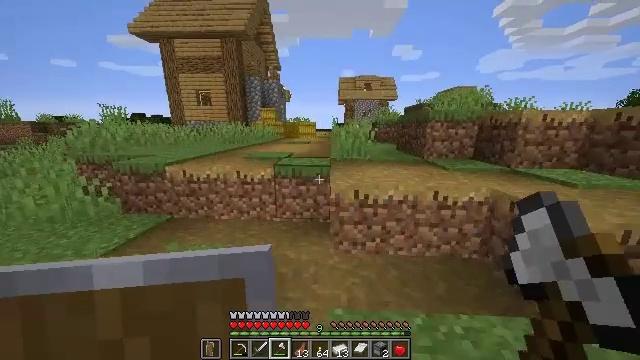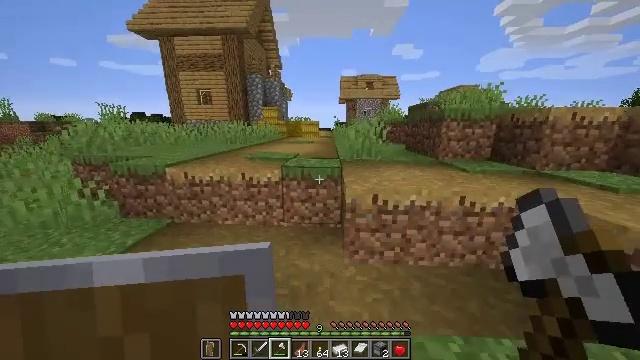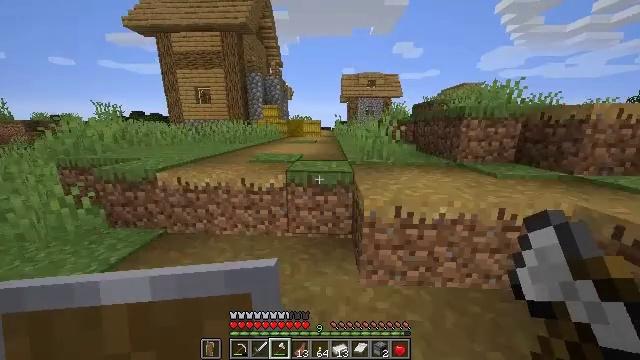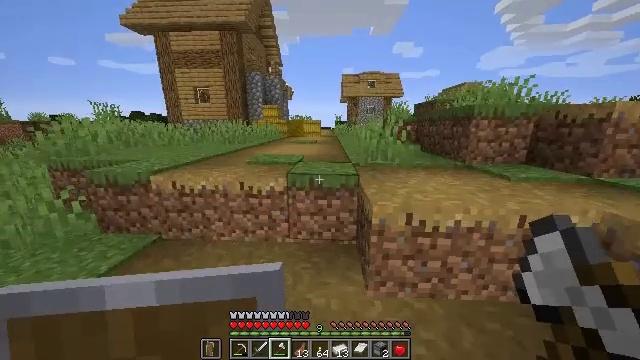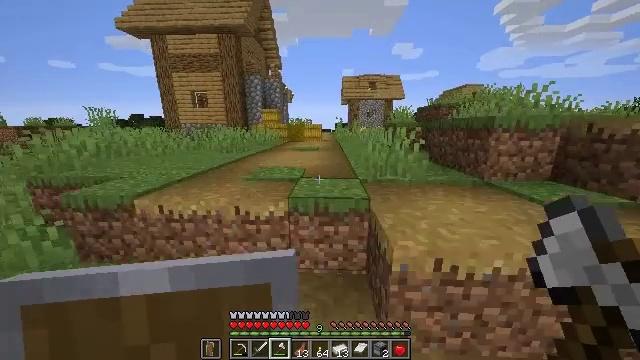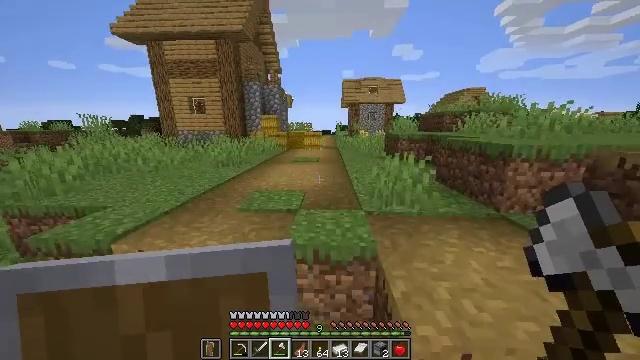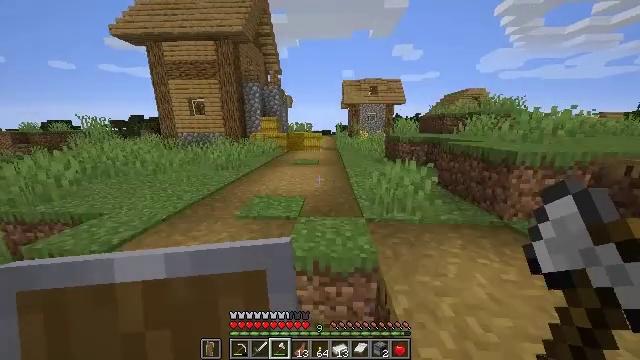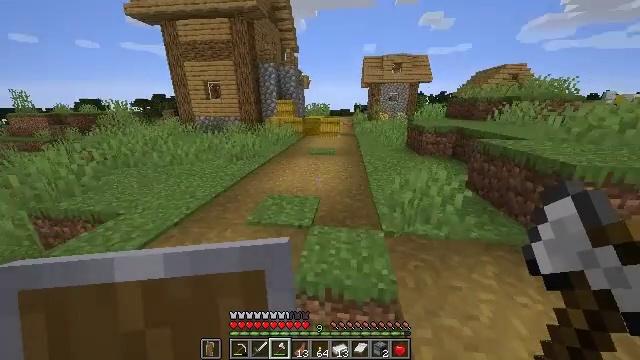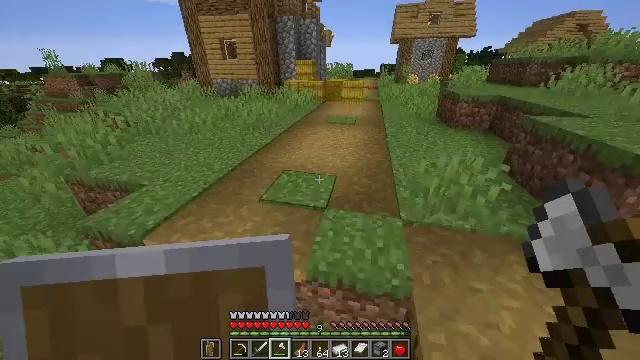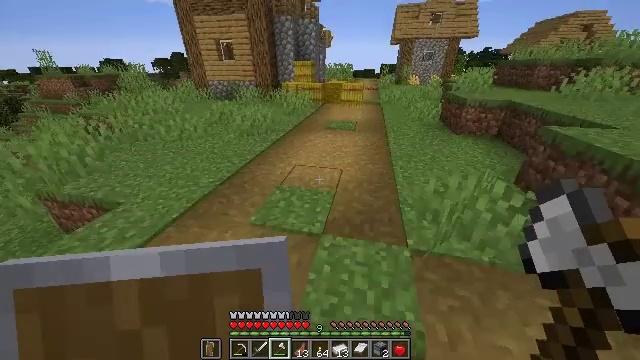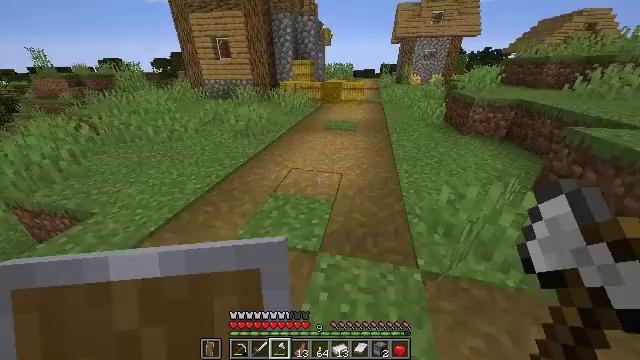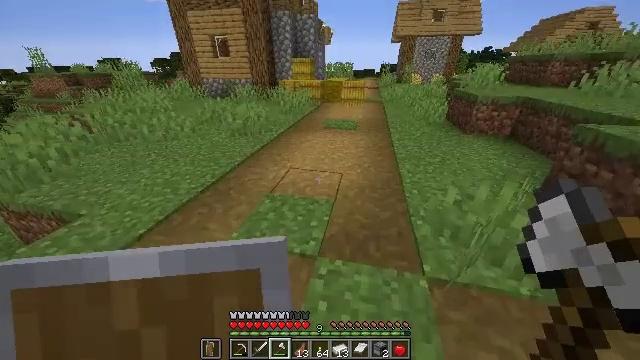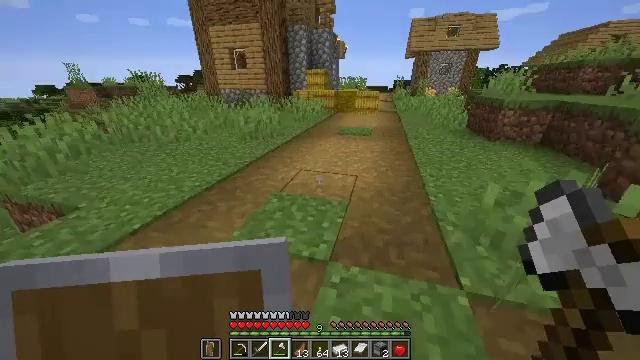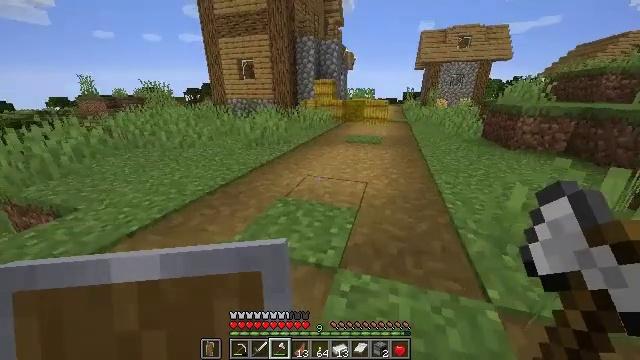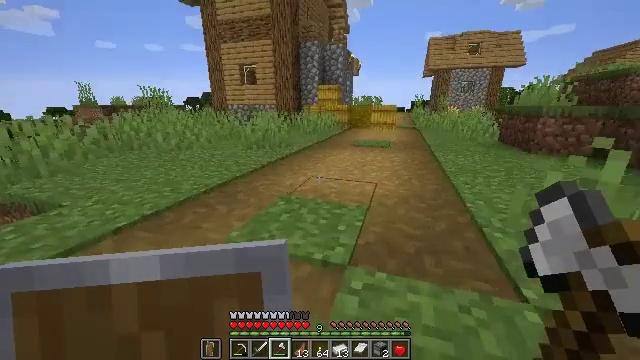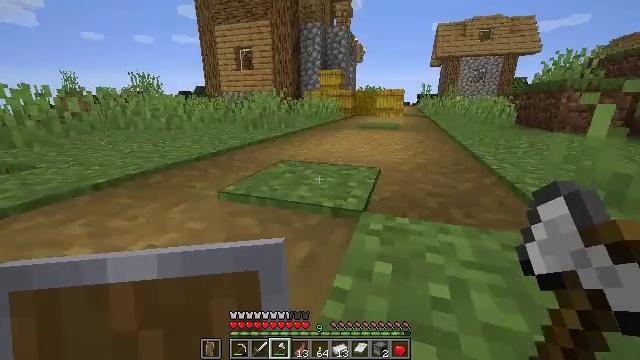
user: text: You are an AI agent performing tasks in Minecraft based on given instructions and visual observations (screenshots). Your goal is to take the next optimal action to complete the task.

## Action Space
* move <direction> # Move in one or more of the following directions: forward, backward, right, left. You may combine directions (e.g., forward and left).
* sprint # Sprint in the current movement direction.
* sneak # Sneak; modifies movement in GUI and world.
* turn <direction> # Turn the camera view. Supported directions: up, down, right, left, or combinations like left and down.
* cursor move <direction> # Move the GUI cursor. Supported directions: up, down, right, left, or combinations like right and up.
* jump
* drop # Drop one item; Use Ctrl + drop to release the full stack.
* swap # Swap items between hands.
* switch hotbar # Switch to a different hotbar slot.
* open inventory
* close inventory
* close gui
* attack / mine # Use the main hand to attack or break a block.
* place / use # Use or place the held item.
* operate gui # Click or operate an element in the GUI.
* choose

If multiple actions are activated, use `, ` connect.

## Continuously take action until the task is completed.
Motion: motion action
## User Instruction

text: Remove the ladder from its position.
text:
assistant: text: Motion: move forward
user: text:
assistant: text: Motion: move forward
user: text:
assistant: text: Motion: move forward
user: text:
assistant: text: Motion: move forward, jump
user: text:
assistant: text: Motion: move forward, jump
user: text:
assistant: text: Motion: move forward, jump
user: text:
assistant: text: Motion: move forward, turn left and down, jump
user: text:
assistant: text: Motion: move forward, turn left and down, jump
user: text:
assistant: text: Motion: move forward, jump
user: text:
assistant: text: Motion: move forward, jump
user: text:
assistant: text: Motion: move forward, jump
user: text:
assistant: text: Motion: move forward, turn left and up, jump
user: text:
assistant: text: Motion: move forward, turn left and up, jump
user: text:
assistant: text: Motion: move forward, turn up, jump
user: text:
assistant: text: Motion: move forward, jump
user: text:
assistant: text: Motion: move forward, jump
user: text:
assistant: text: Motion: move forward, jump
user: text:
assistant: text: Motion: move forward and move right, jump
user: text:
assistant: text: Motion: move forward and move right, jump
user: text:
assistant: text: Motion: move forward and move right, jump
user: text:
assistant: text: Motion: move forward and move right, jump
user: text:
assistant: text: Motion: move forward and move right, jump
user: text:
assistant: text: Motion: move forward and move right, jump
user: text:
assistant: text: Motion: move forward and move right, jump
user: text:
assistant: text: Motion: move forward and move right, jump
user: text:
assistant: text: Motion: move forward and move right, jump
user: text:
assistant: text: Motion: move forward and move right, jump
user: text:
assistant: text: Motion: move forward and move right, jump
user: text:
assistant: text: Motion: move forward and move right, jump
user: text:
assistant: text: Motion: move forward and move right, jump